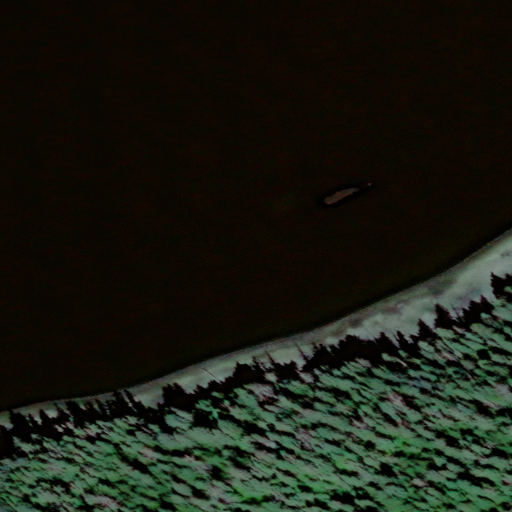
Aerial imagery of cliff(s) in Alaska named Dead Tree Bluff containing only unknown